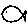
Label: fish